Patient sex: M
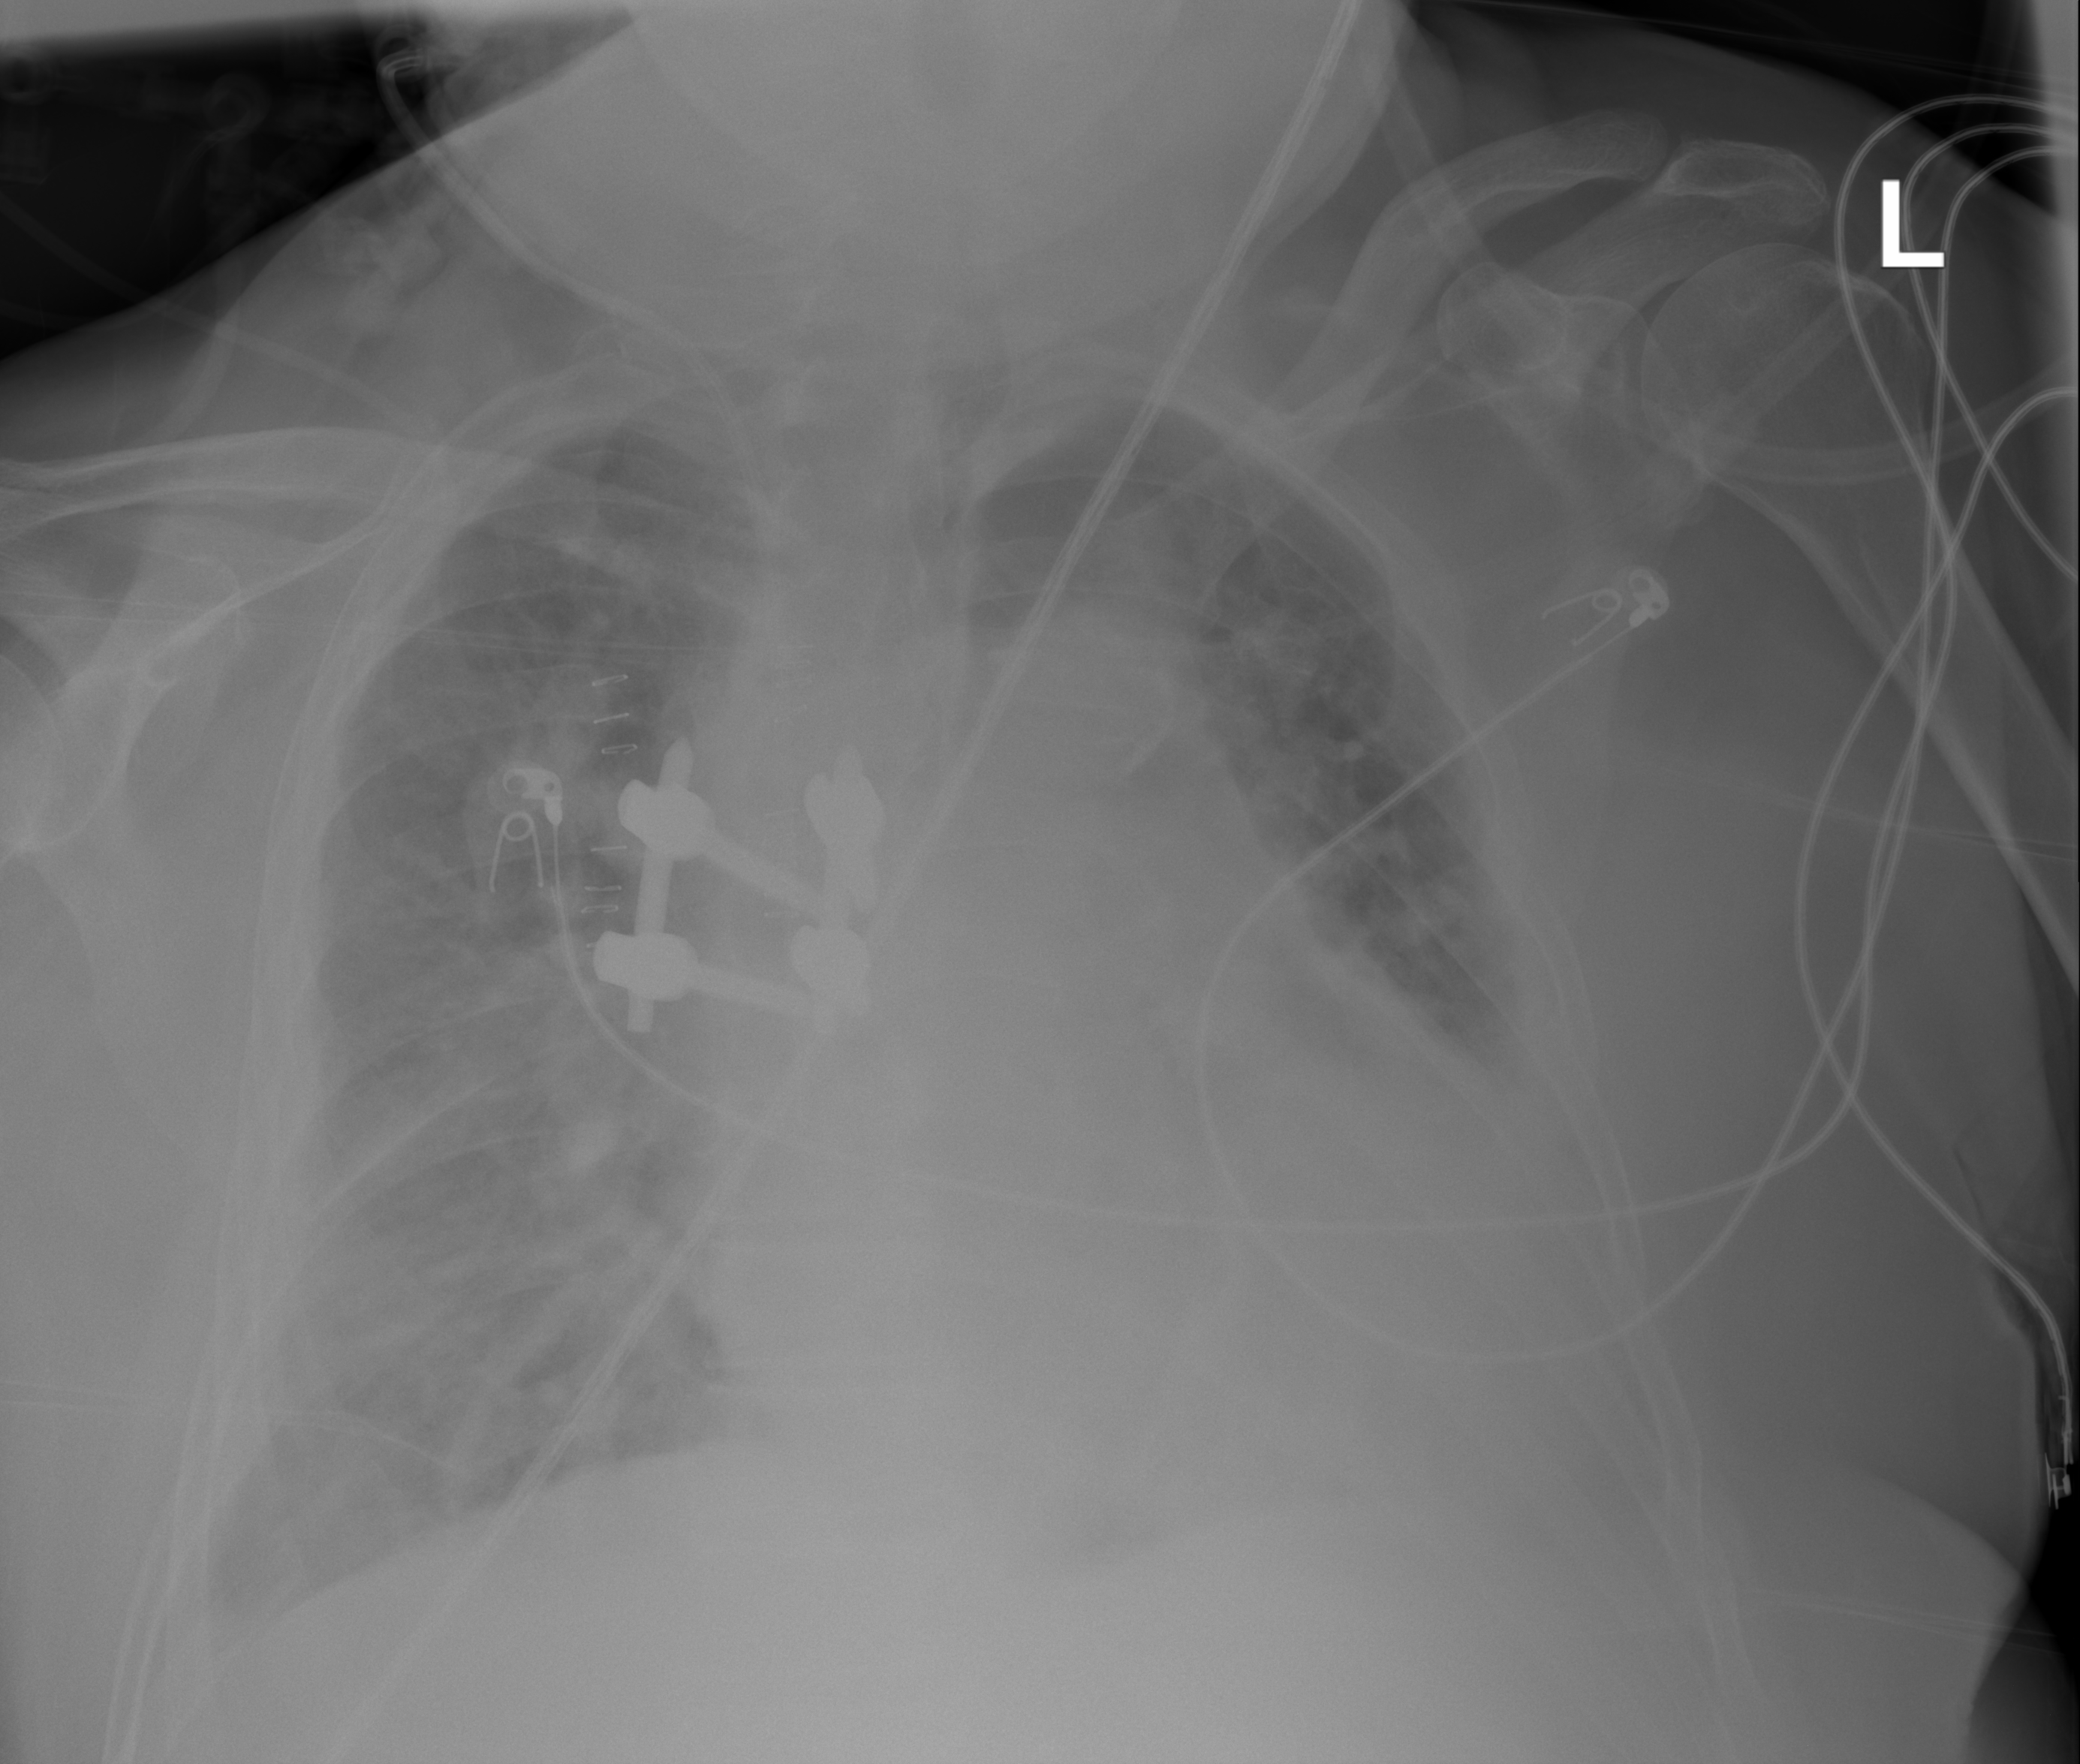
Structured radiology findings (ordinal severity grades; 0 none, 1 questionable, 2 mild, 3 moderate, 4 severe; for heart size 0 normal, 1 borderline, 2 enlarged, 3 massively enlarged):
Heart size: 2
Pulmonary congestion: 2
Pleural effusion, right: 0
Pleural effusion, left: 0
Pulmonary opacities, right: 0
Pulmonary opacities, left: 0
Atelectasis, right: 3
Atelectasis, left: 2